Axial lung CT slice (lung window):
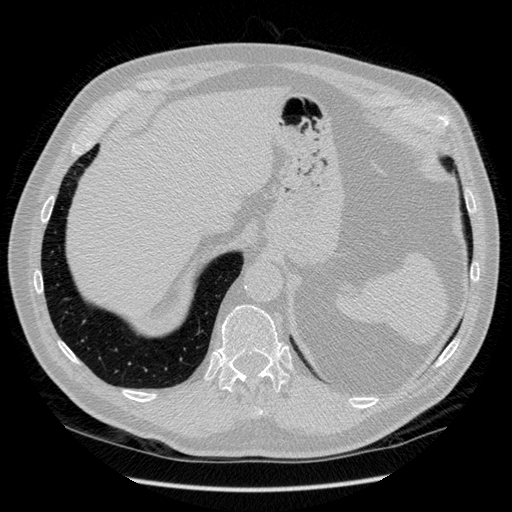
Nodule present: no